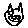
Label: cat